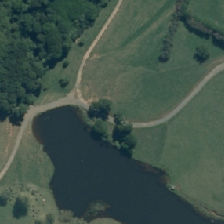
Land cover: lake_pond